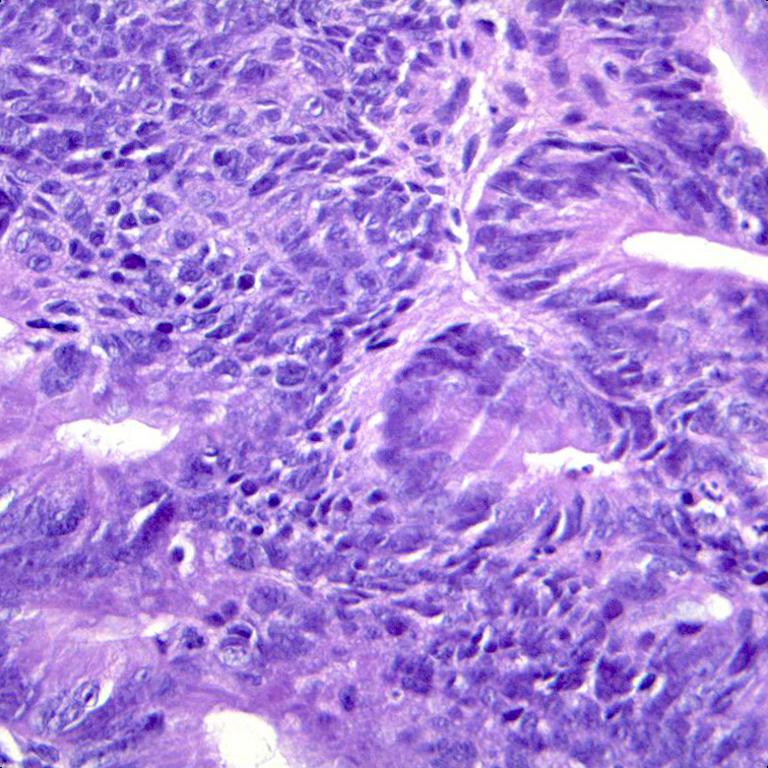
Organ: colon
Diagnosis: adenocarcinomas